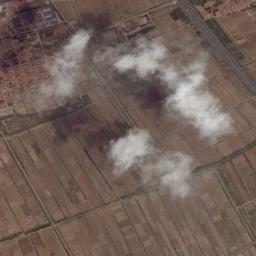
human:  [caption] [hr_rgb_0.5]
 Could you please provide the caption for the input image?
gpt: The white cloud is above bare farmland .

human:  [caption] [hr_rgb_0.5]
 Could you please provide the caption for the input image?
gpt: A thin cloud floats on the azure sea .

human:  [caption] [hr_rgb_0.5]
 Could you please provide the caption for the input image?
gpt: The cumulus clouds are located above the khaki farmland and some buildings are next to the farmland .

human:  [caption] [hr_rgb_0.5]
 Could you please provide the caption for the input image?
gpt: The clouds are in the air and the clouds are cast on the green and brown fields .

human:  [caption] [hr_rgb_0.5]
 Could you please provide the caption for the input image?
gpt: There are a few gauzy clouds over many brown farmlands .